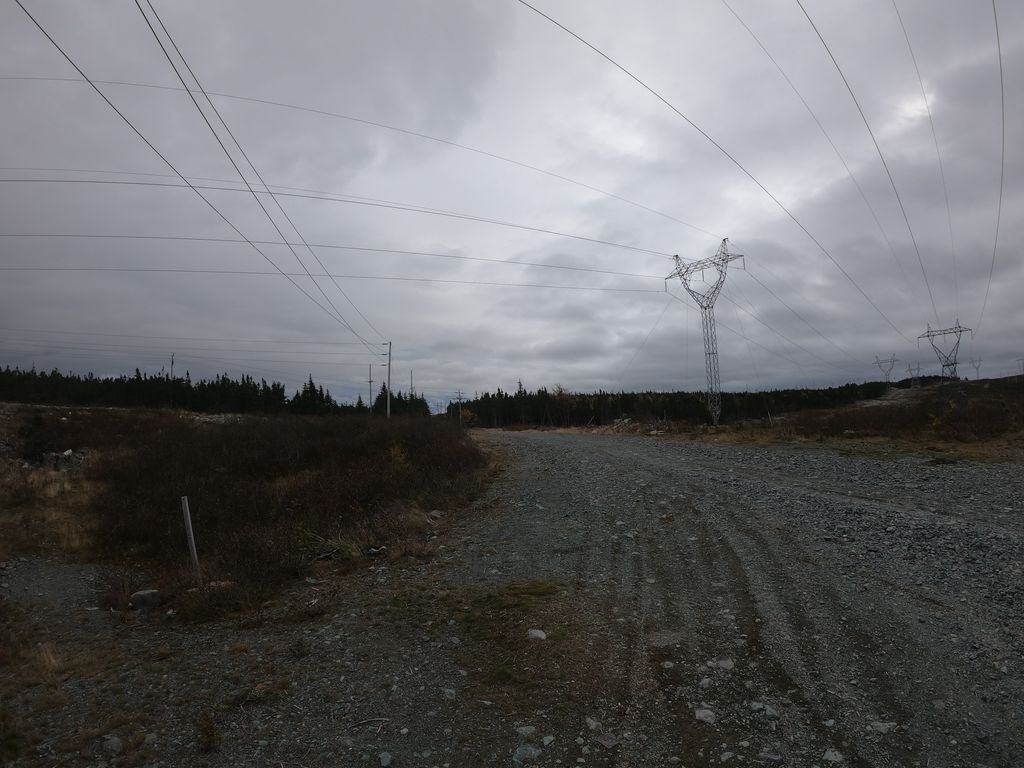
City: st_johns